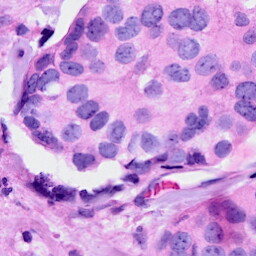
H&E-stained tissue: Breast